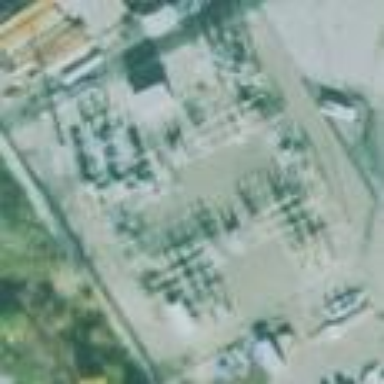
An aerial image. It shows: Outdoor distribution substation.